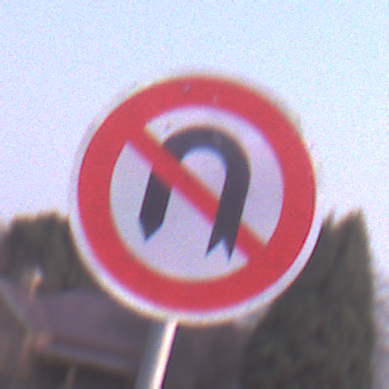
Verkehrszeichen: VerbotWenden
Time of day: SunriseSunset
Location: Outdoor (Nature)
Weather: Clear
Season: NotSpecified
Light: Natural